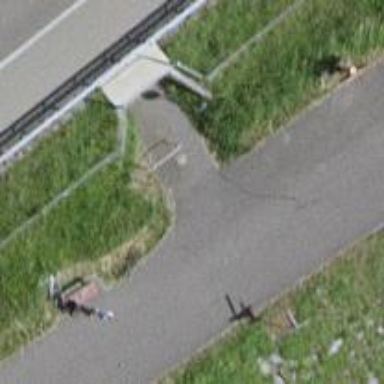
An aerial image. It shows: Single openable cycle barrier.